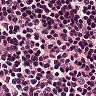
Metastatic tissue present: no